Question: My site simply has the words "Why is this text small?" on the screen. It is properly responding to the css styling applied to it, but .
The html is:
'''
<!--[if IE 8 ]>
<p>Only IE 8 will see this</p>
<![endif]-->
<div class="font4">Why is this text small?</div>
'''
and the styling for "font4" within style tags at the top, is:
'''
.font4 {
margin-top: 4%;
margin-bottom:3%;
color: #030;
font-family: "Times New Roman", Times;
font-size: 6vh;
text-align:center;
}
'''
But if I view it in IE 8, it displays too small, like this:

So I put this html in the head:
'''
<!--[if IE 8]>
<link rel="stylesheet" type="text/css" href="http://testsite24.netai.net/public/ie8.css">
<![endif]-->
'''
and ie8.css is properly linked. The code for ie8.css is:
'''
@charset "utf-8";
/* CSS Document */
.font4 {
margin-top: 4%;
margin-bottom:3%;
color: #030;
font-family: "Times New Roman", Times;
font-size: 10vh;
text-align:center;
}
'''
But why is it not responding to 'font-size: 10vh;'?
You can view my site here: <URL>
Thank you!
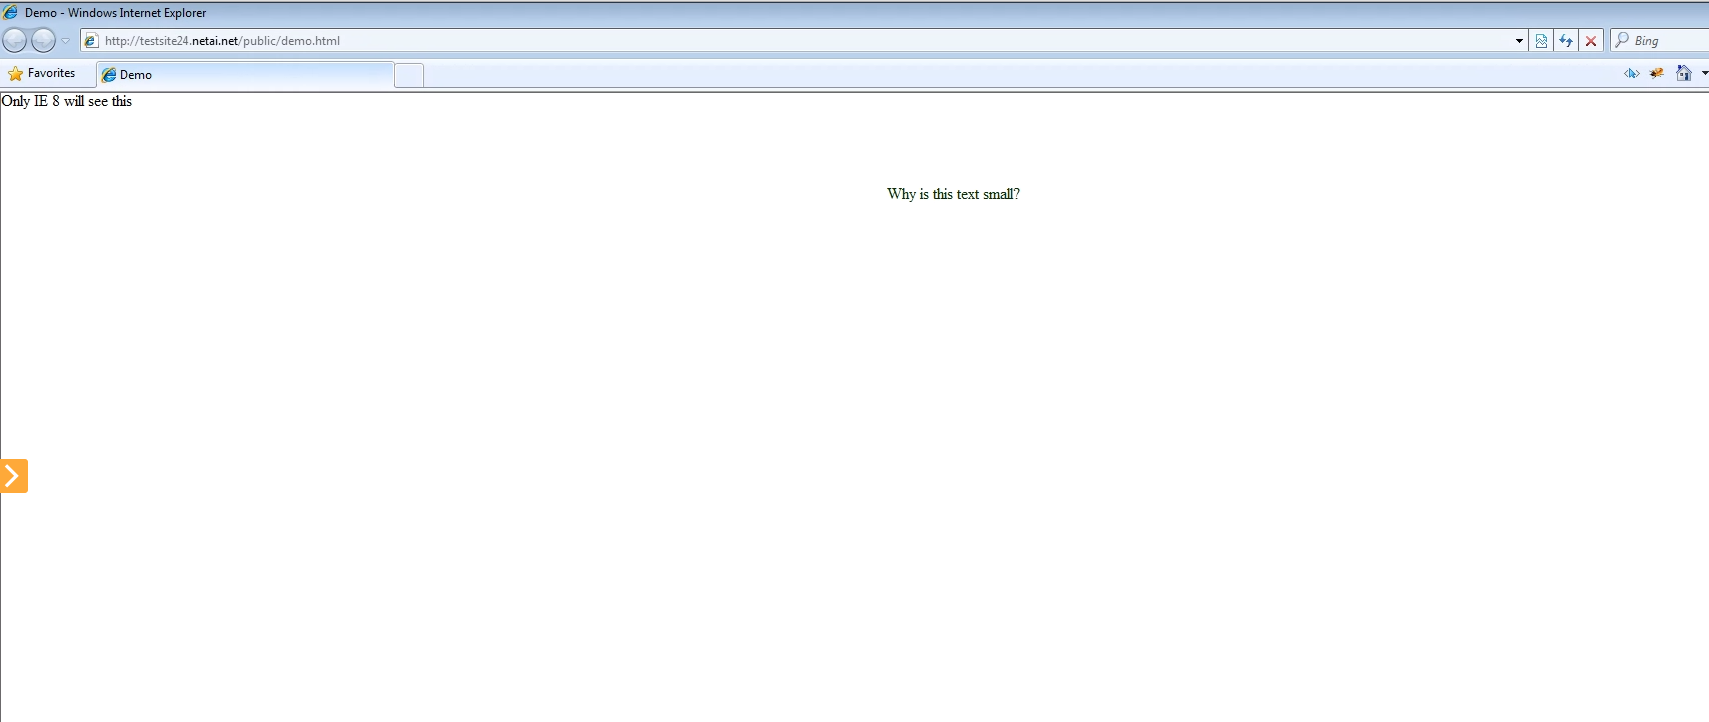
Answer: It's simply because <URL>.